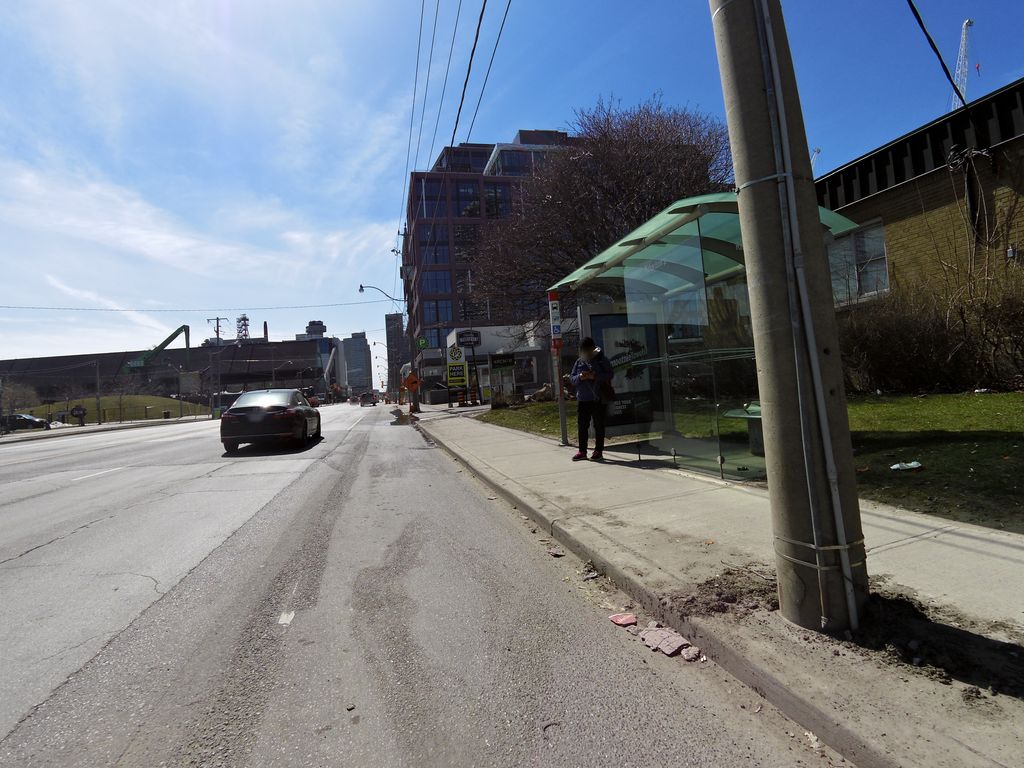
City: toronto